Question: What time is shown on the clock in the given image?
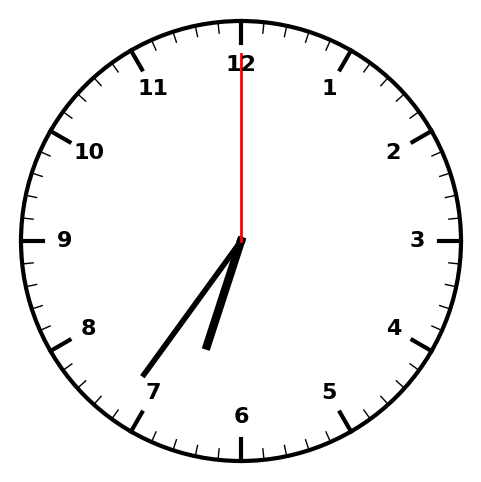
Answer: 06:36:00